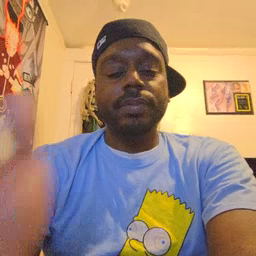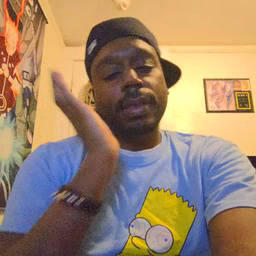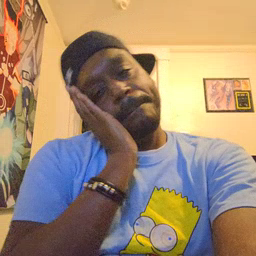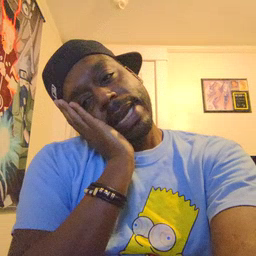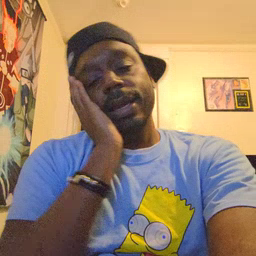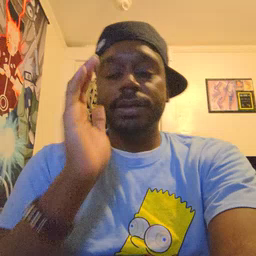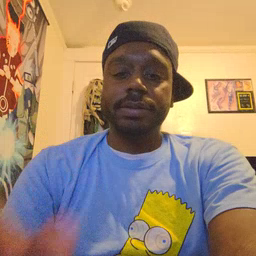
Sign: bed